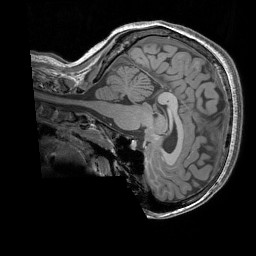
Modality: T1w
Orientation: sagittal
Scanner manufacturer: siemens
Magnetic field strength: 3 T
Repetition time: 1.83 s
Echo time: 0.00303 s